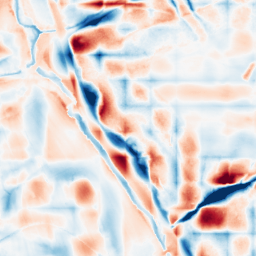
Category: wavelet
Decomposition family: wavelet_biorthogonal
Decomposition parameters: wavelet: bior2.4
level: 5
Upsampling method: bilinear
Upsampling parameters: scale: 4
Upsampling scale: 4